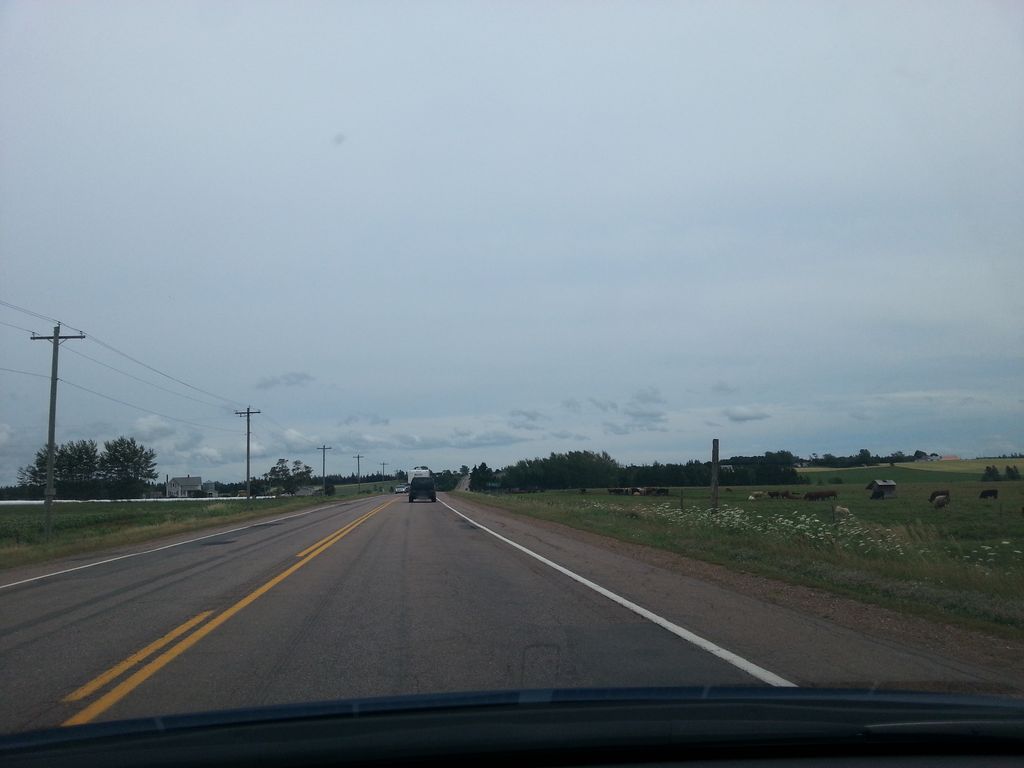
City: charlottetown